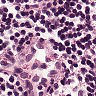
Metastatic tissue present: no